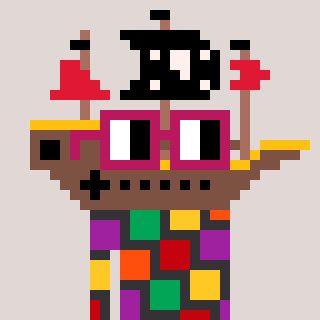
a pixel art character with square dark red glasses, a pirateship-shaped head and a grayscale-colored body on a warm background